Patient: sex M, age 72
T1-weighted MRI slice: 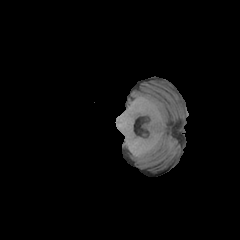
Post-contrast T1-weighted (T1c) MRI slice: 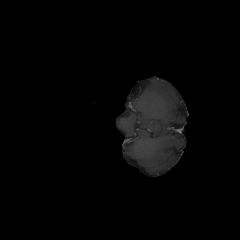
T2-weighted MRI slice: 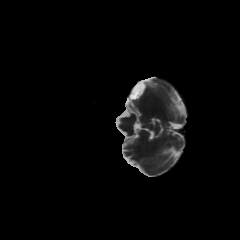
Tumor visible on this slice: no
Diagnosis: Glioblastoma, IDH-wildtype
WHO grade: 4